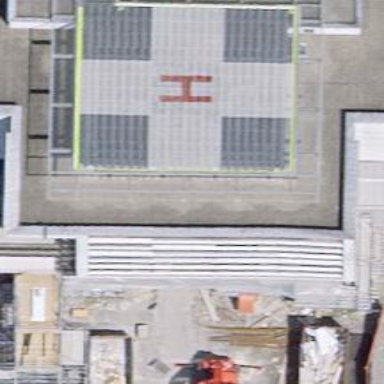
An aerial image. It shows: Image of helipad at airport.